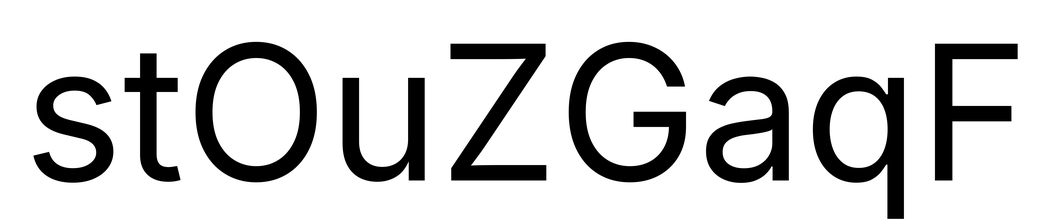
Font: Inter_Regular